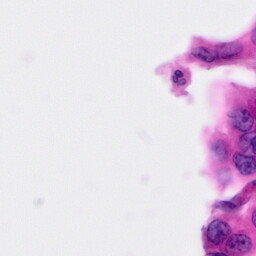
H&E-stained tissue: Pancreatic